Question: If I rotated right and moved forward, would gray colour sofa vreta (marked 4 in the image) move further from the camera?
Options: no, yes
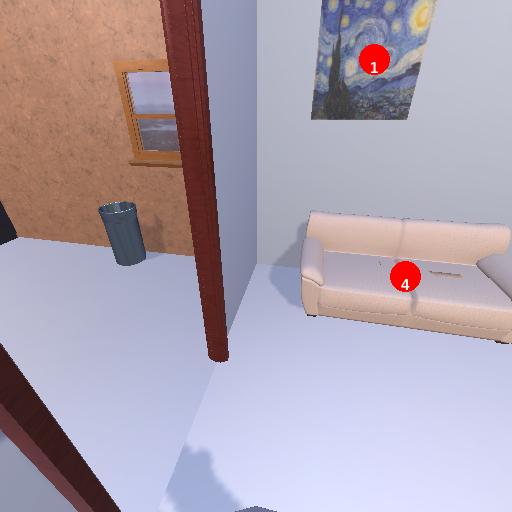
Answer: no